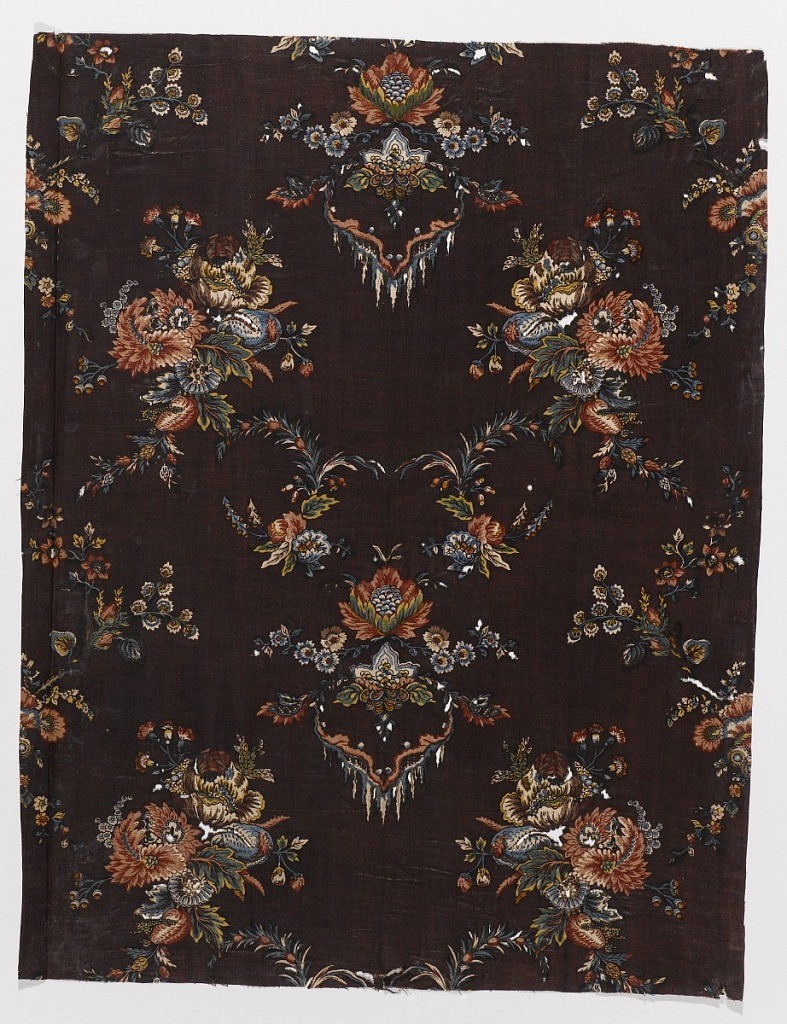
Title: Textile
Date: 1750–75
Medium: cotton Technique: block printed (two purples, two reds) with yellow and blue applied by brush on plain weave
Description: Vertically symmetrical pattern of scrolls and clusters of flowers on a deep purple background.